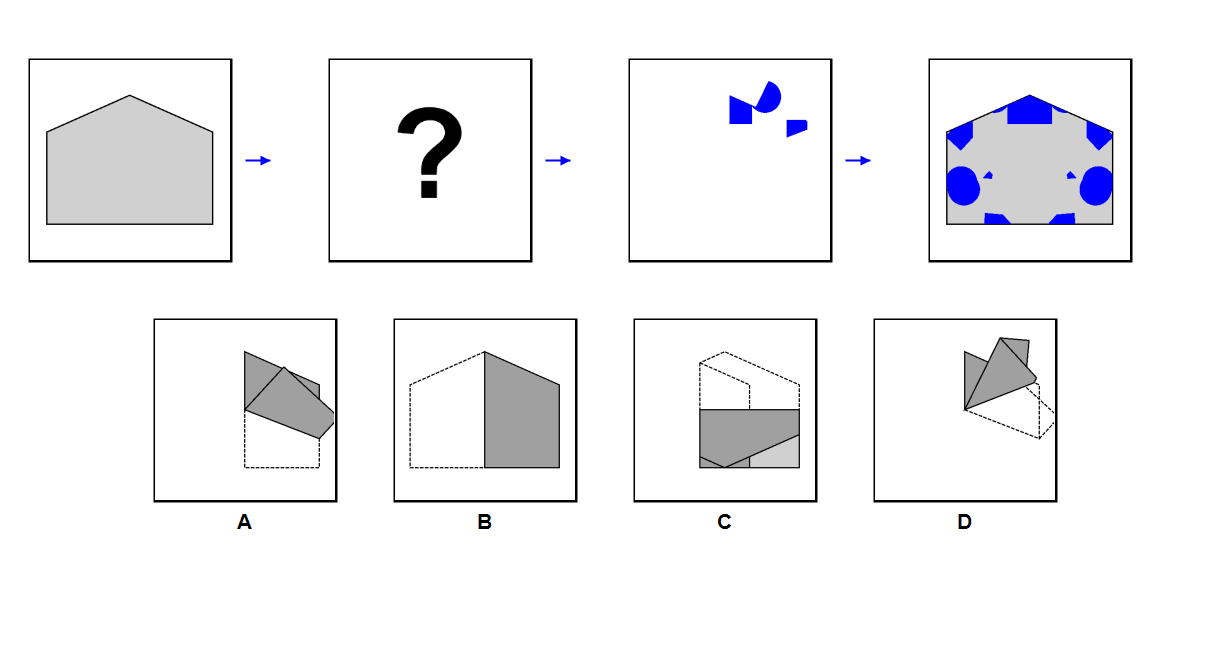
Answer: C